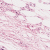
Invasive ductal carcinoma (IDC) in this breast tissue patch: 0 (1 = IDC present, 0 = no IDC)